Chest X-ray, AP view. Patient: 31 years old, sex M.
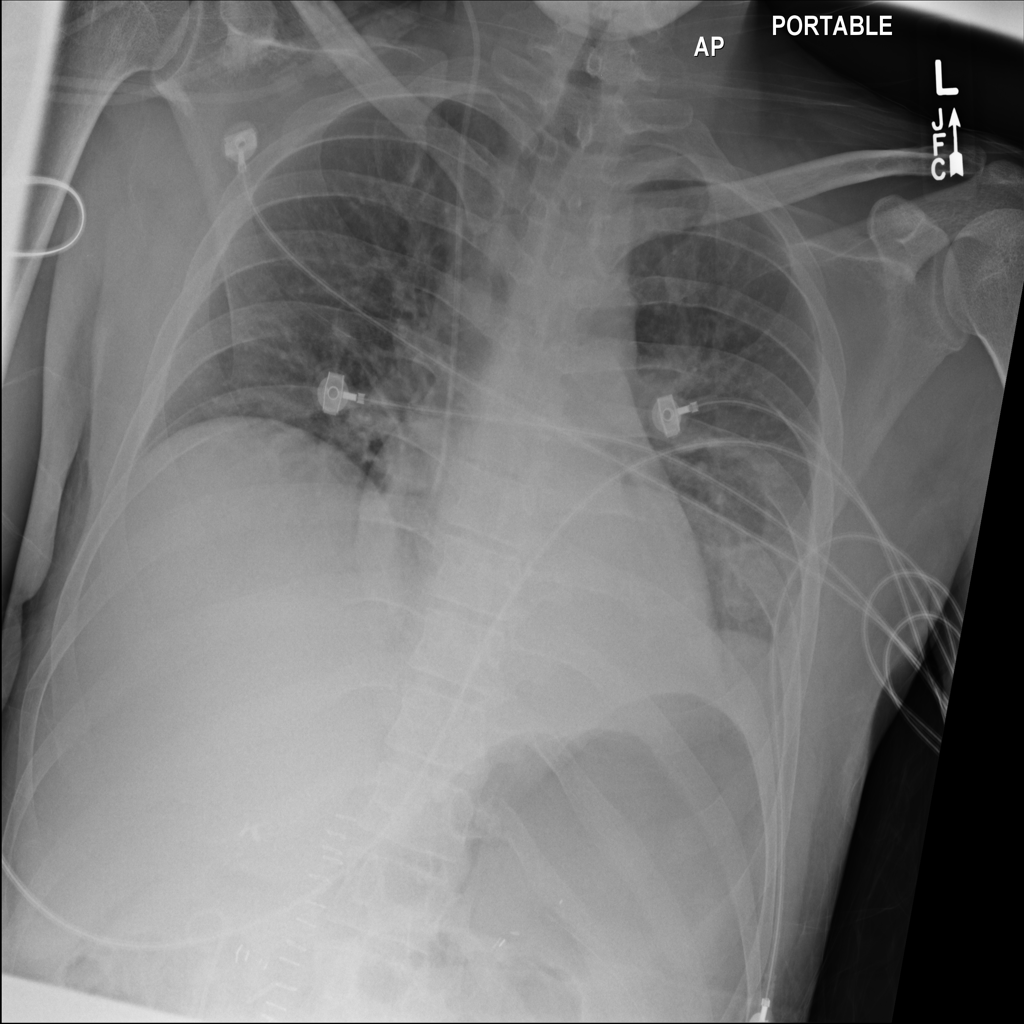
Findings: Atelectasis, Effusion